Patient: sex M, age 66
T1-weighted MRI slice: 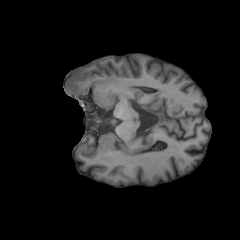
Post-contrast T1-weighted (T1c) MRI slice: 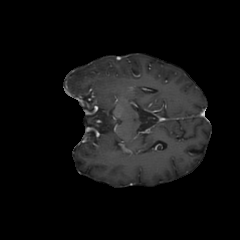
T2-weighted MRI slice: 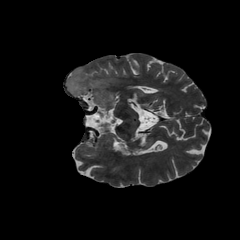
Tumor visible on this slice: yes
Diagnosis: Astrocytoma, IDH-wildtype
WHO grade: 2